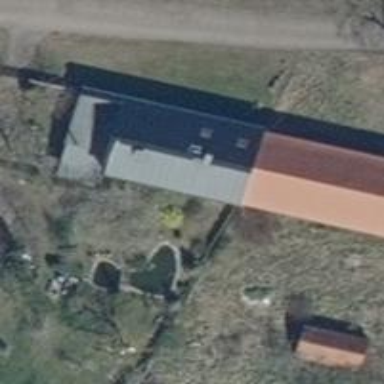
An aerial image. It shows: Simple and straightforward house.